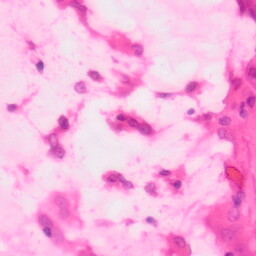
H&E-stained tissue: Colon